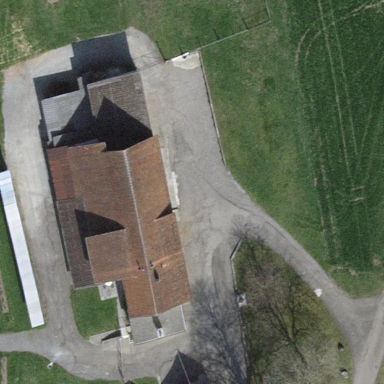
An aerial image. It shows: Farmyard area.